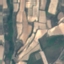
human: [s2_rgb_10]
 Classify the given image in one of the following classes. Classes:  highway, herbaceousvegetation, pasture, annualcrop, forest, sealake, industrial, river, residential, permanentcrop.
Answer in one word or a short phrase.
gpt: PermanentCrop